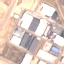
Label: Industrial